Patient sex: F
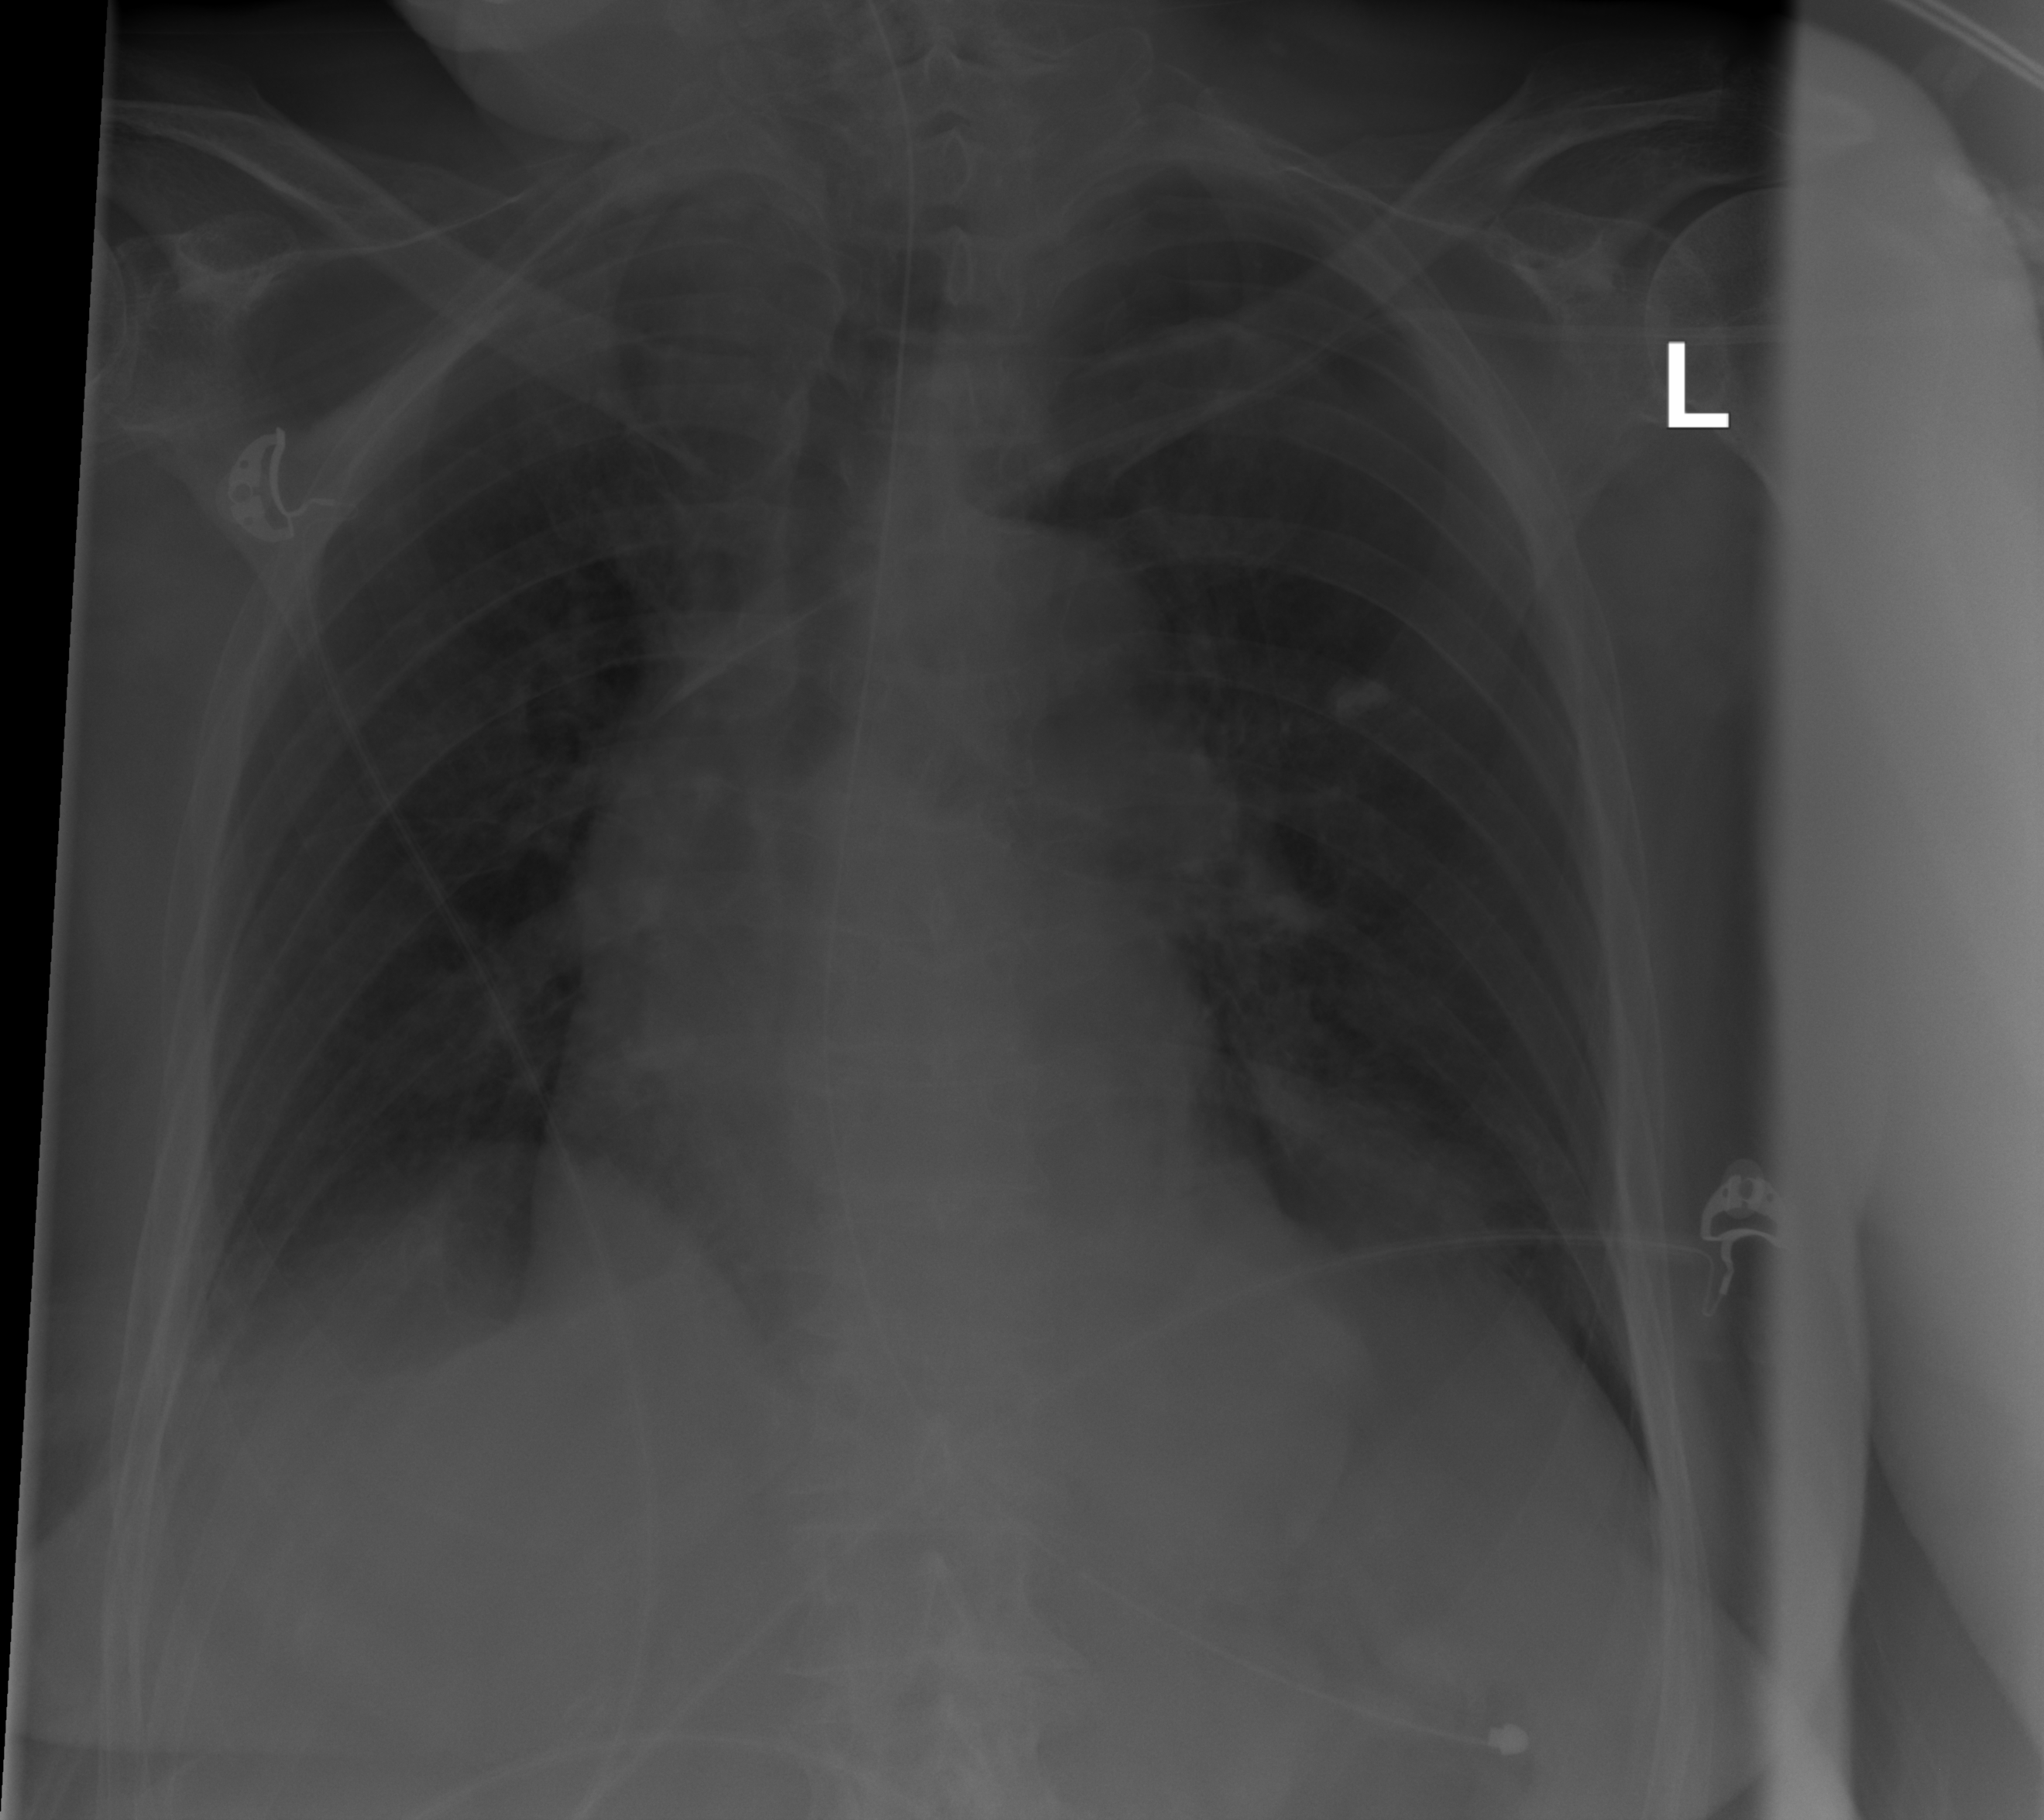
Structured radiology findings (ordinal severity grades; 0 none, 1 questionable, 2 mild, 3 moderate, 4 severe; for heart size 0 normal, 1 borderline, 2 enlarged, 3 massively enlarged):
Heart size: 0
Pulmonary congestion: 0
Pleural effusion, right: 2
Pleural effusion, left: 0
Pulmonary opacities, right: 0
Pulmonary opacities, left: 0
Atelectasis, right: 0
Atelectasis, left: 0